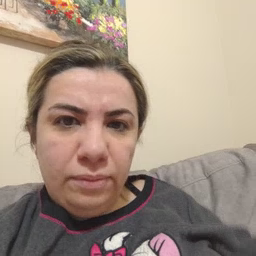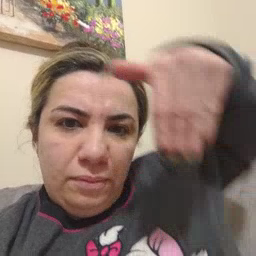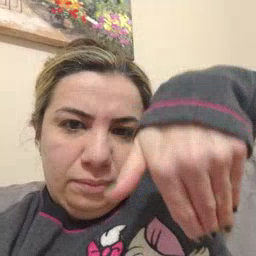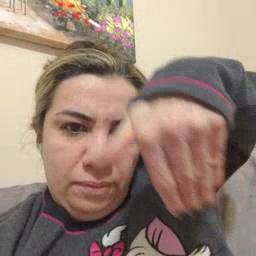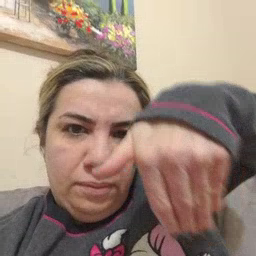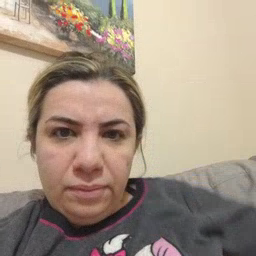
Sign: night